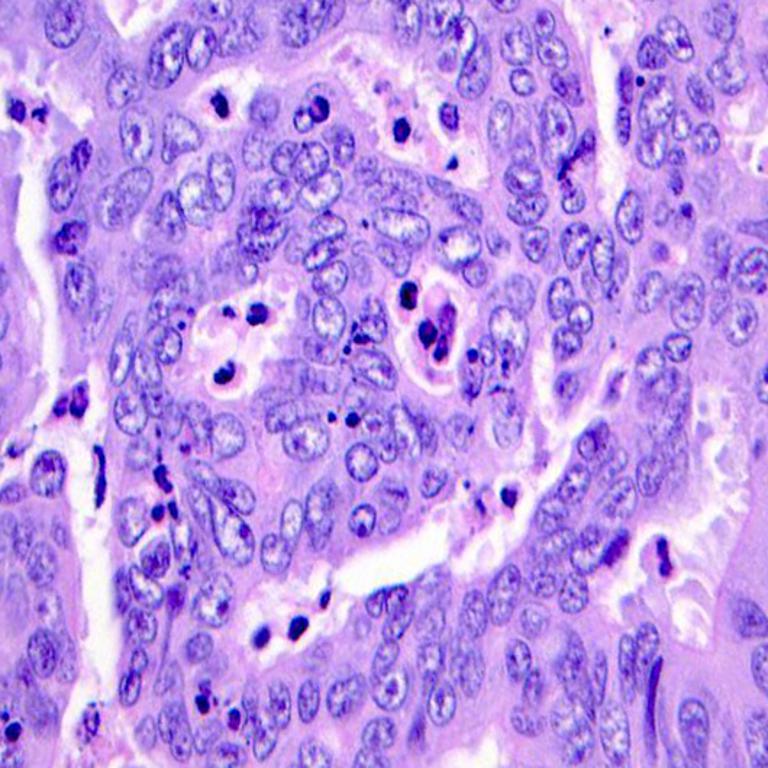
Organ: colon
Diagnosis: adenocarcinomas